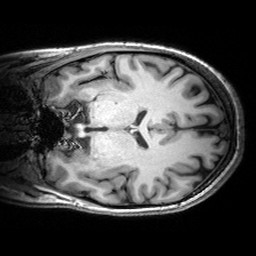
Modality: T1w
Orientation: coronal
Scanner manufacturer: siemens
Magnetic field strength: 3 T
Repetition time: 2.53 s
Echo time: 0.00299 s